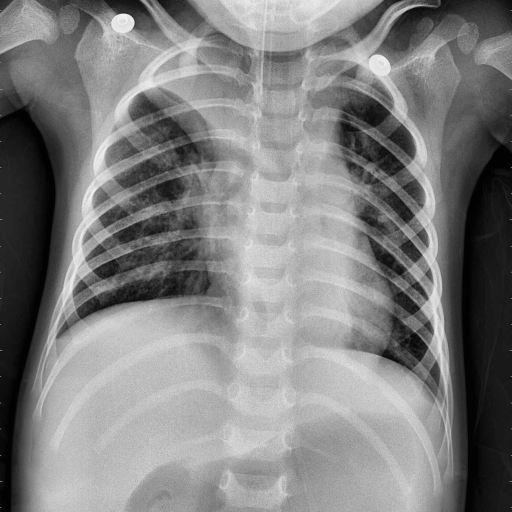
Finding: PNEUMONIA